Field crop: maize
Growth stage: 1
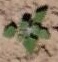
Species: chenopodium